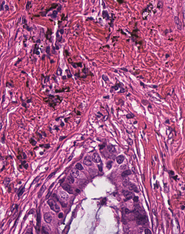
Tumor epithelial tissue: yes
Tumor-associated stroma tissue: yes
Normal tissue: no